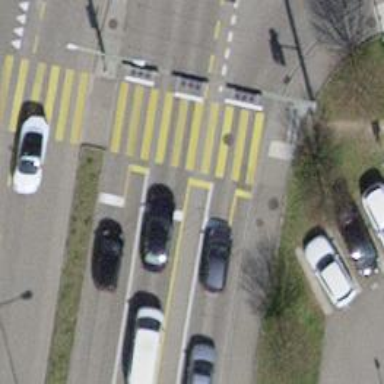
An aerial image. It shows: Road crossing with traffic signals and island.